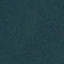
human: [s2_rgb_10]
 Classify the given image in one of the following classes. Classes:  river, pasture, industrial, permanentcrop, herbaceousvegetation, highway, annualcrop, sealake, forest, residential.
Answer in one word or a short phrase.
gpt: Forest